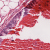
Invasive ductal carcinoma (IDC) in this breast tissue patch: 0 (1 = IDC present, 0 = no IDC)